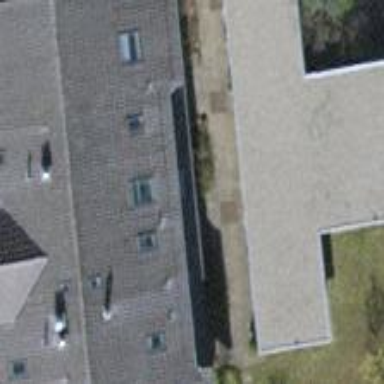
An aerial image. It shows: Gabled roof house.